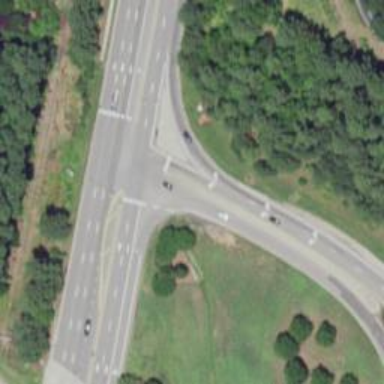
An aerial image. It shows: Primary link highway with asphalt surface.